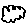
Label: cloud